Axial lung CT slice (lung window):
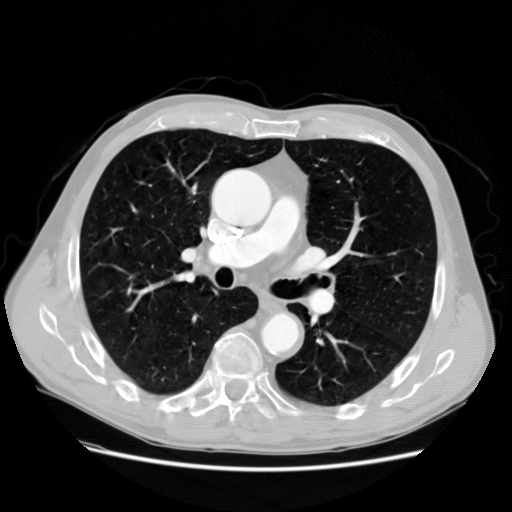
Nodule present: no